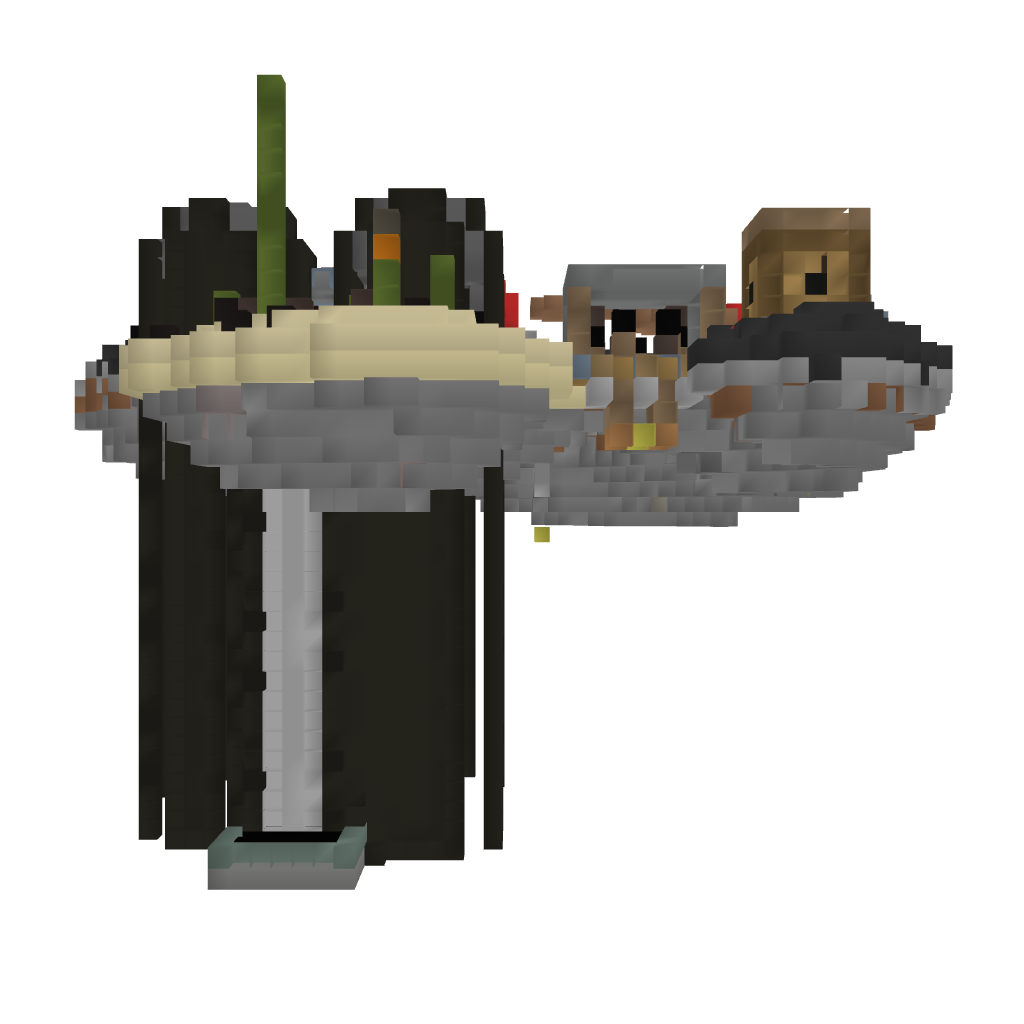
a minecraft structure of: Ivysaur's Island